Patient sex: M
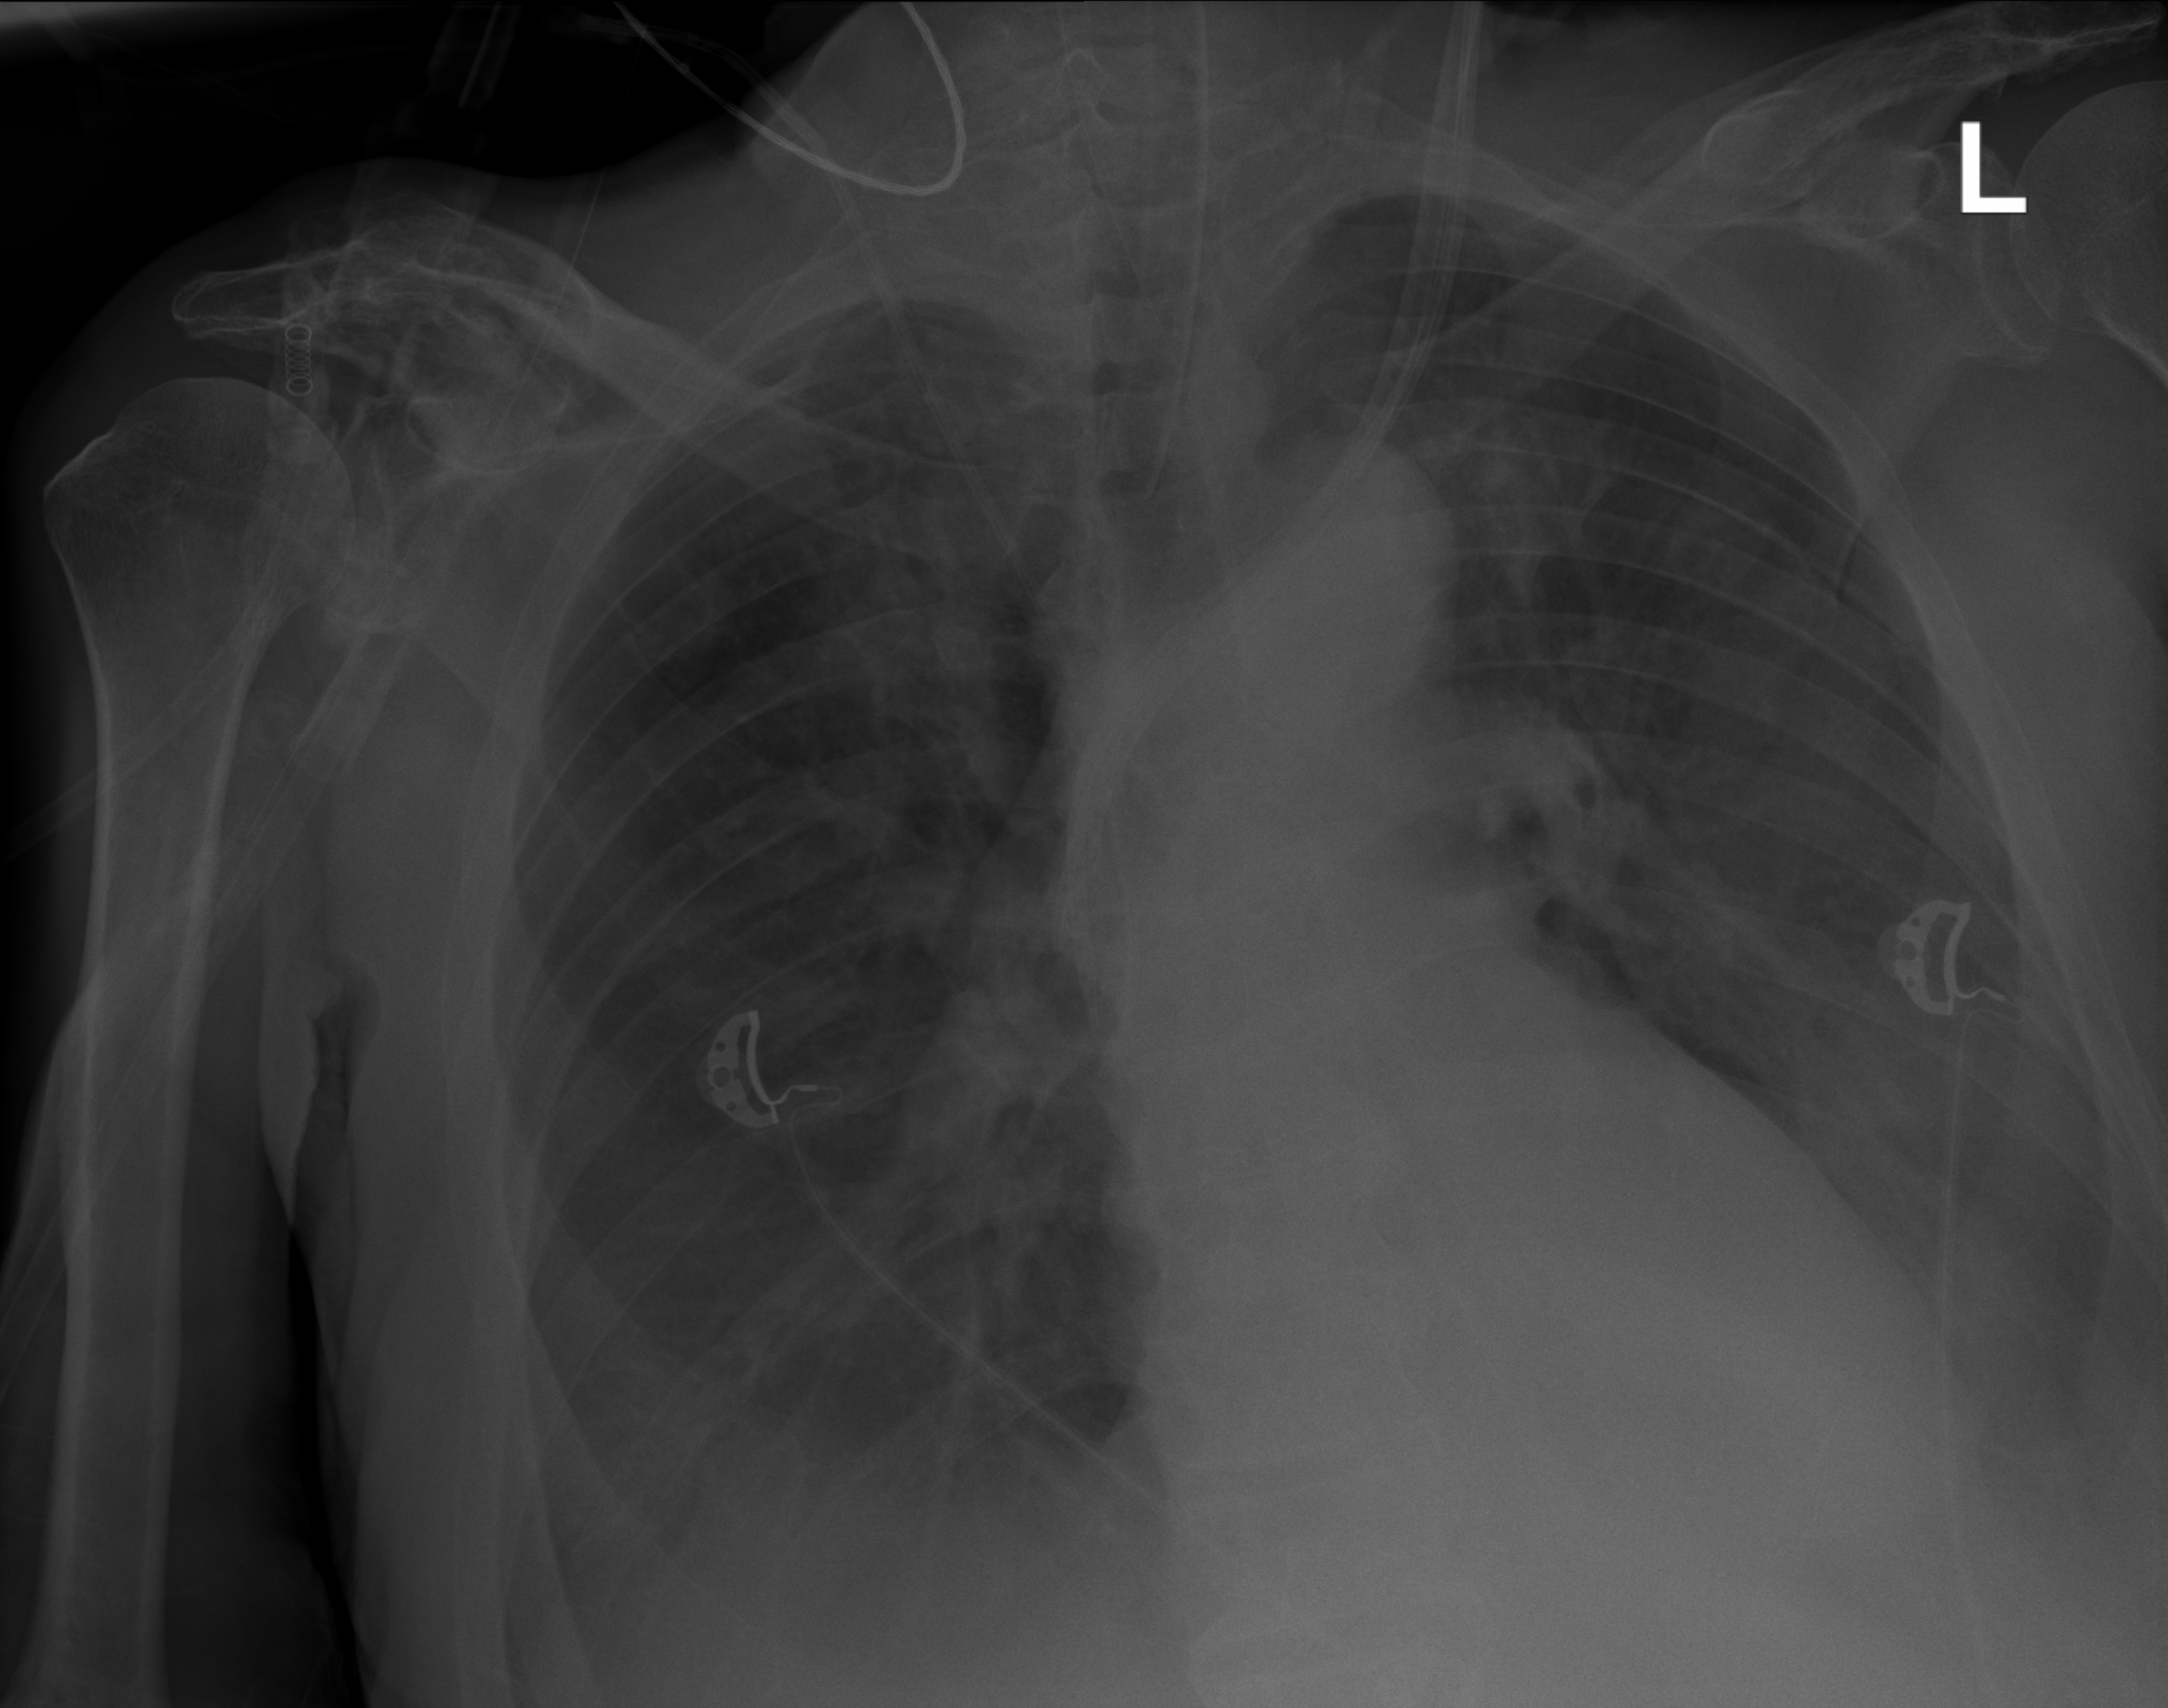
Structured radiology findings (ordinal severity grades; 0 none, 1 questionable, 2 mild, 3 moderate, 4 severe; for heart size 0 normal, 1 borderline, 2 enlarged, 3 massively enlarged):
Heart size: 1
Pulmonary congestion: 0
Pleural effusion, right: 3
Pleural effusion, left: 3
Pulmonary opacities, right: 1
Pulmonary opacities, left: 1
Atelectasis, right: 3
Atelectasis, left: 3